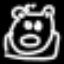
Label: frog